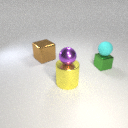
small purple metal sphere above large yellow metal cylinder